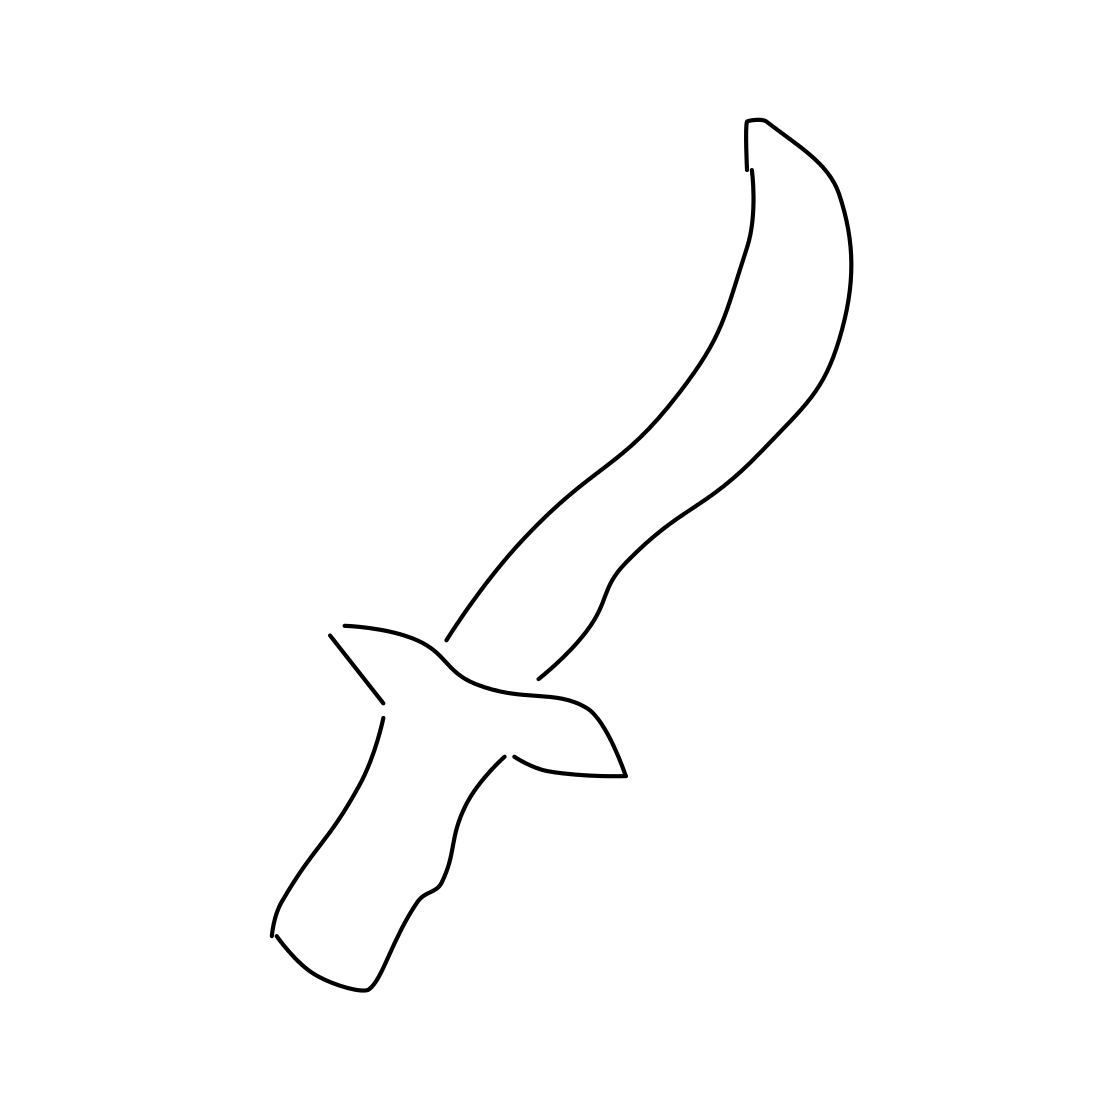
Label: knife